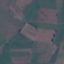
Land use / land cover class: Pasture